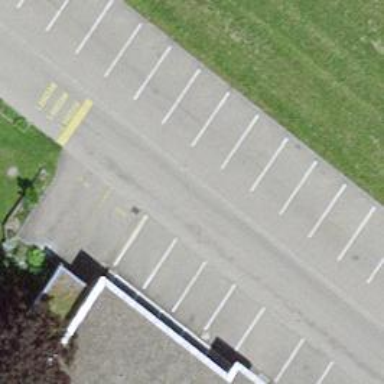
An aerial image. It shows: Parking area.